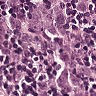
Metastatic tissue present: yes